Question: I have a pairs plot and a barplot made with ggplot2. I'm wondering if I can embed my barplot inside the space of my pairs plot.
It would look something like this:

Here is the code for both plots:
'''
#pairs plot
pairs(pca$eigenvect[,1:4], labels = lbls, col=tab$pop,
lower.panel = NULL)
#barplot
ggplot(head_eigen, aes(x=pcindex, y = varexp), group=1) +
geom_bar(stat = "identity", width=0.6, fill="steelblue") +
theme_minimal() +
geom_point(color="darkblue")+
geom_text(aes(label=varexp), vjust=-0.3, size=3.5)+
geom_line(color="darkblue" ,group=1)+
ylim(0,5)+
ylab("Explained variance (%)") + xlab("Principle Component Number")
'''
I've tried 'ggplot' function 'annotation_custom' and also 'cowplot' function 'ggdraw' but any of them seem to work because pairs is not really a singe plot.
Any ideas?
Thanks in advance
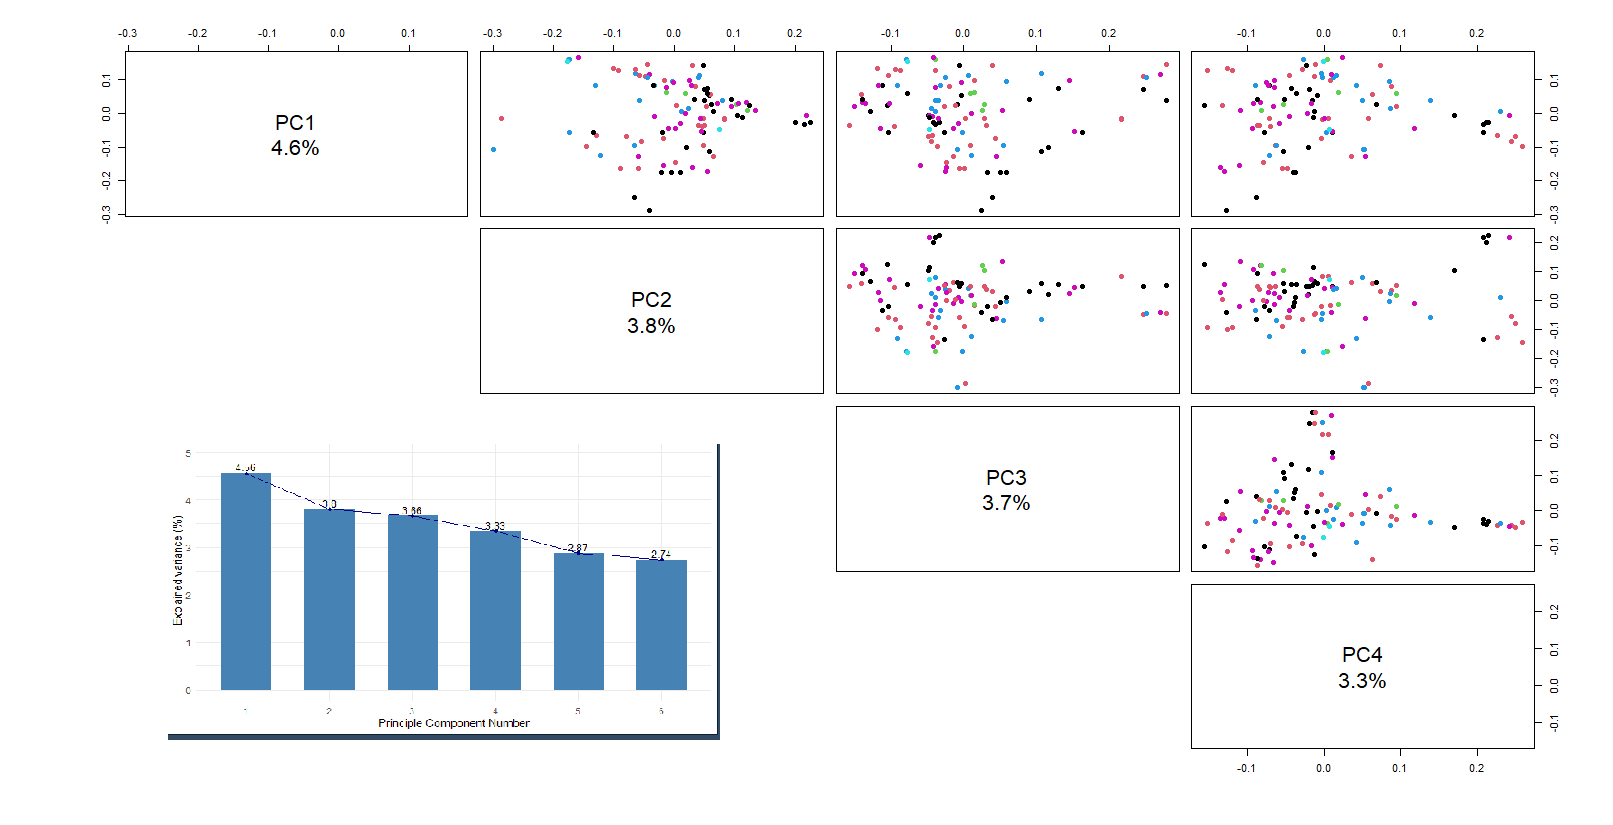
Answer: Random data:
'''
pca = data.frame(e1=sort(rnorm(100, 0, 1)),e2=sort(rnorm(100, 0, 1)),e3=sort(rnorm(100, 0, 1)),e4=sort(rnorm(100, 0, 1)))
'''
I had some trouble storing a 'pairs()' plot as a variable, but managed to do it using '%<a-%' from the 'pryr' library:
'''
library(pryr)
library(grid)
p1 %<a-% pairs(pca[,1:4],lower.panel = NULL)
p2 = ggplot(pca, aes(x=e1,y=e2)) + geom_point()
vp <- viewport(width = 0.4, height = 0.4, x = 0.25, y = 0.3)
print(p1)
print(p2, vp=vp)
'''
<URL>